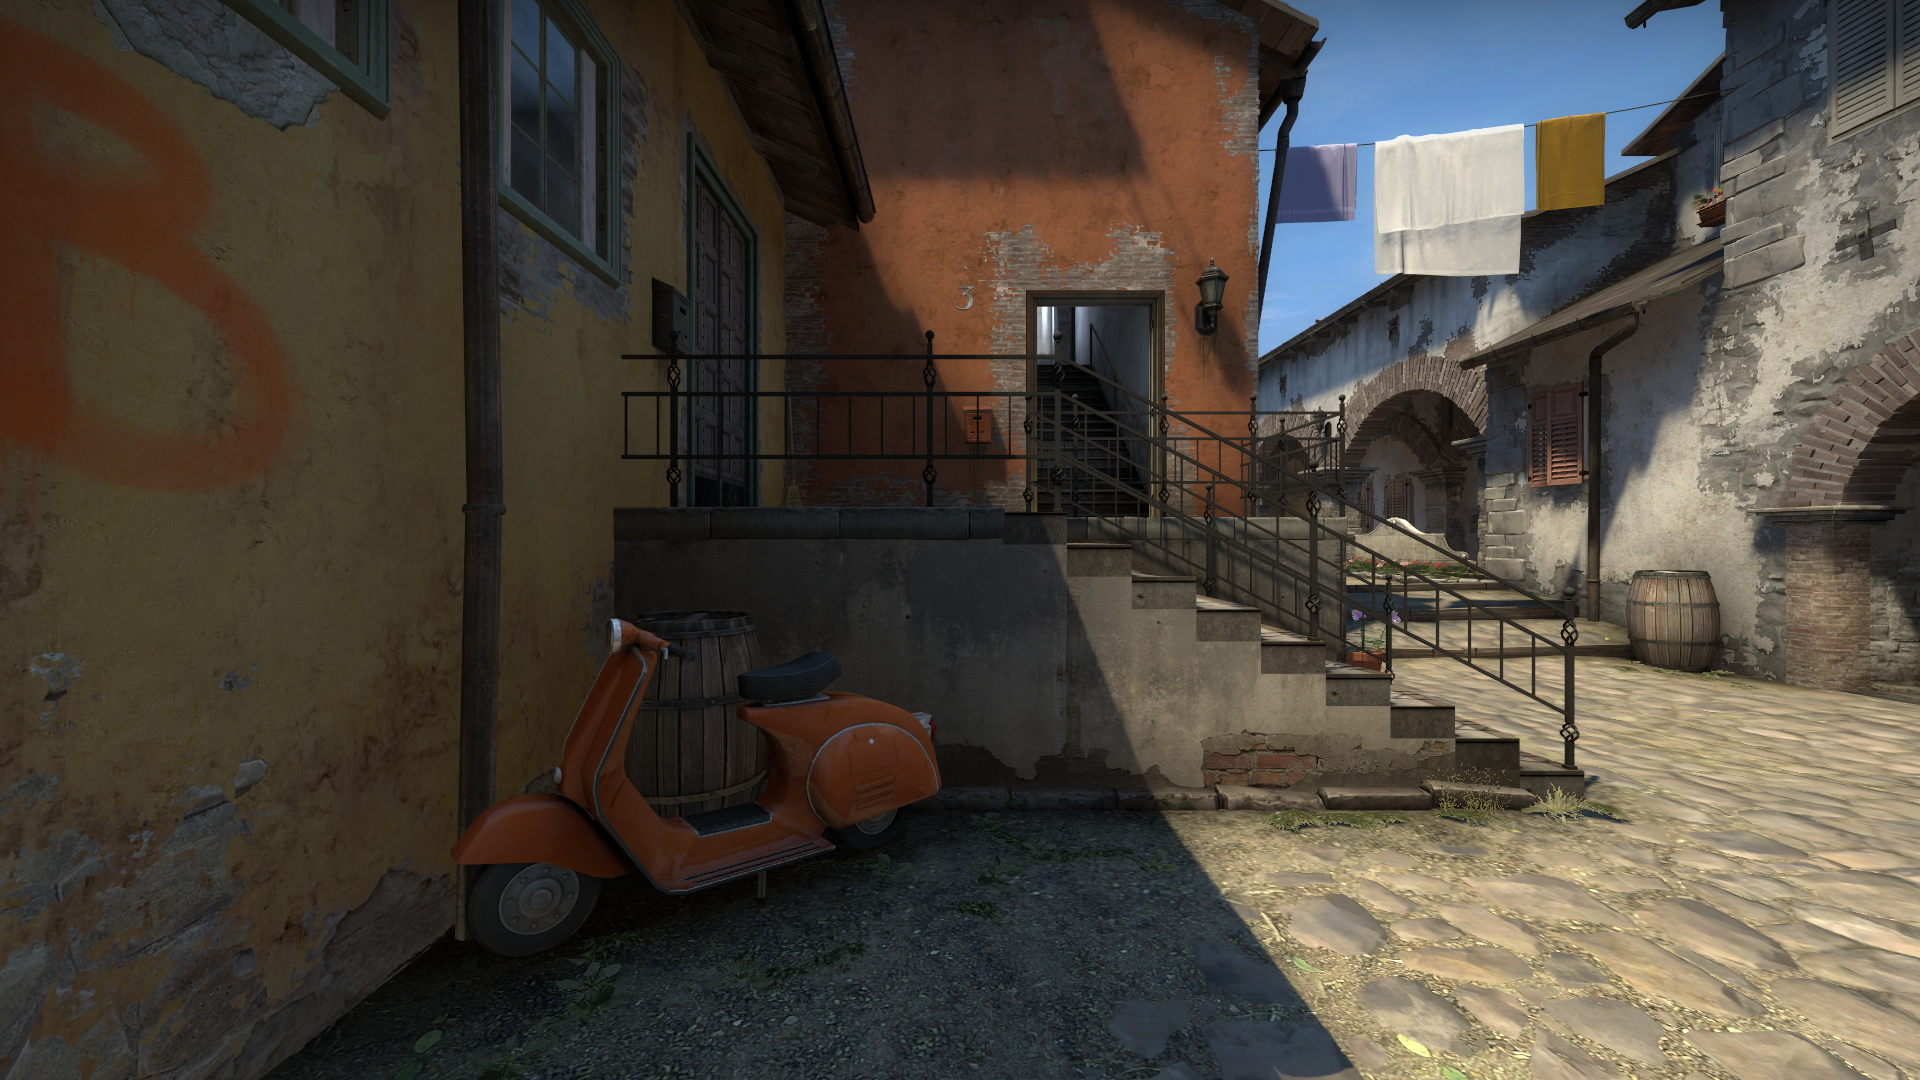
Map: de_inferno